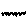
Label: zigzag